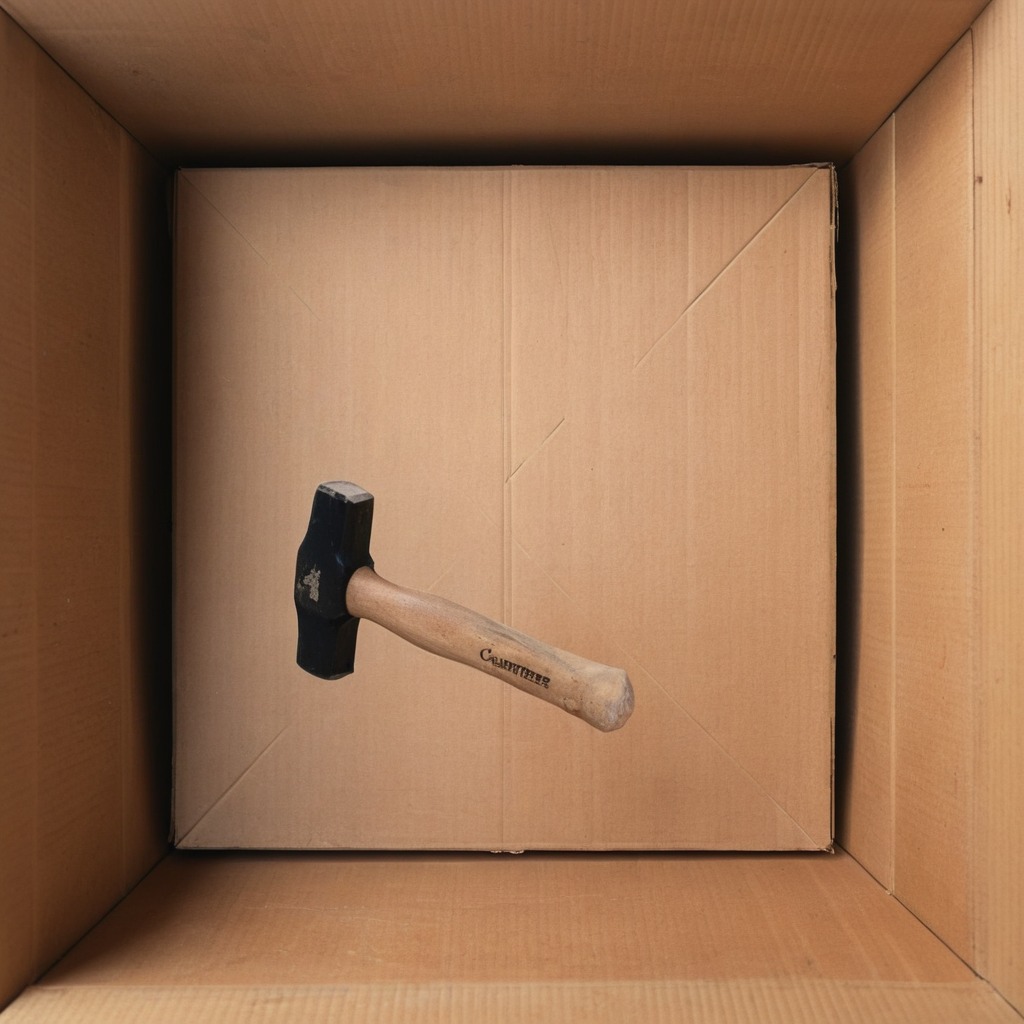
A hammer lies on the cardboard box surface.